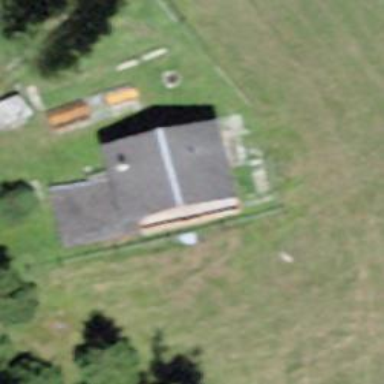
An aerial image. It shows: Simple and straightforward house.